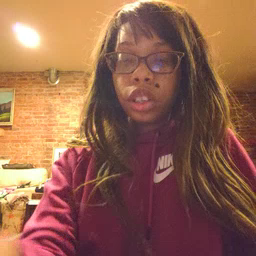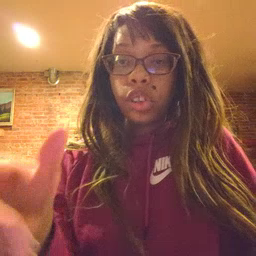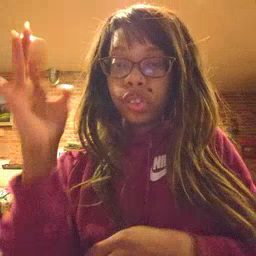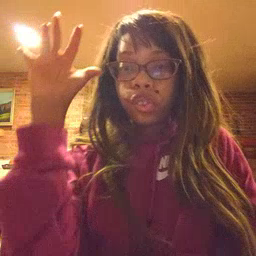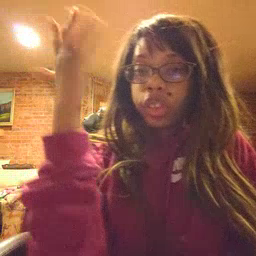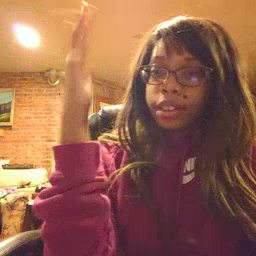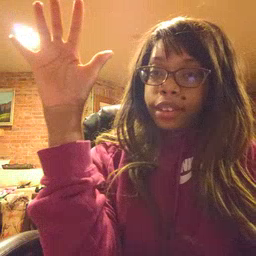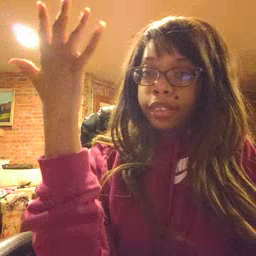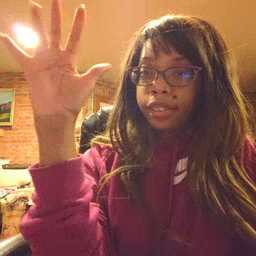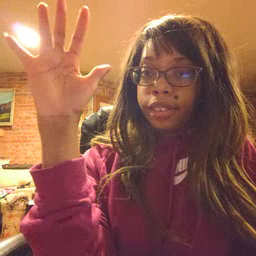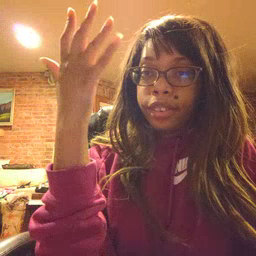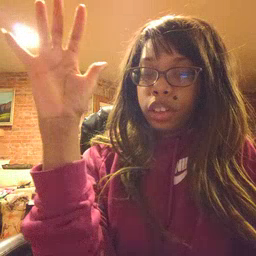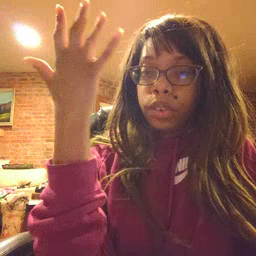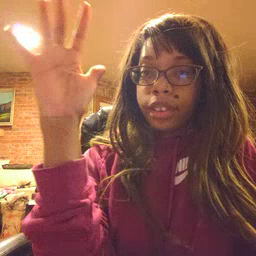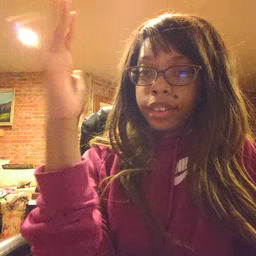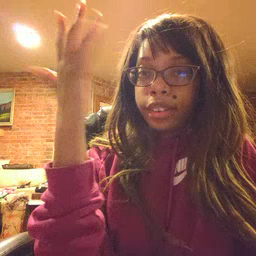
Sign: tree